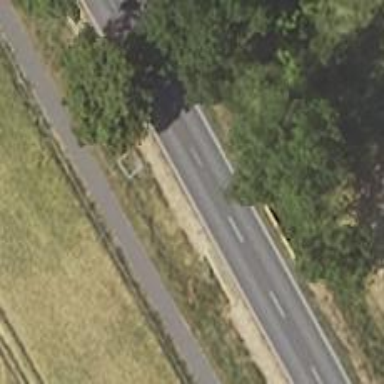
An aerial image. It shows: Secondary road with asphalt surface.